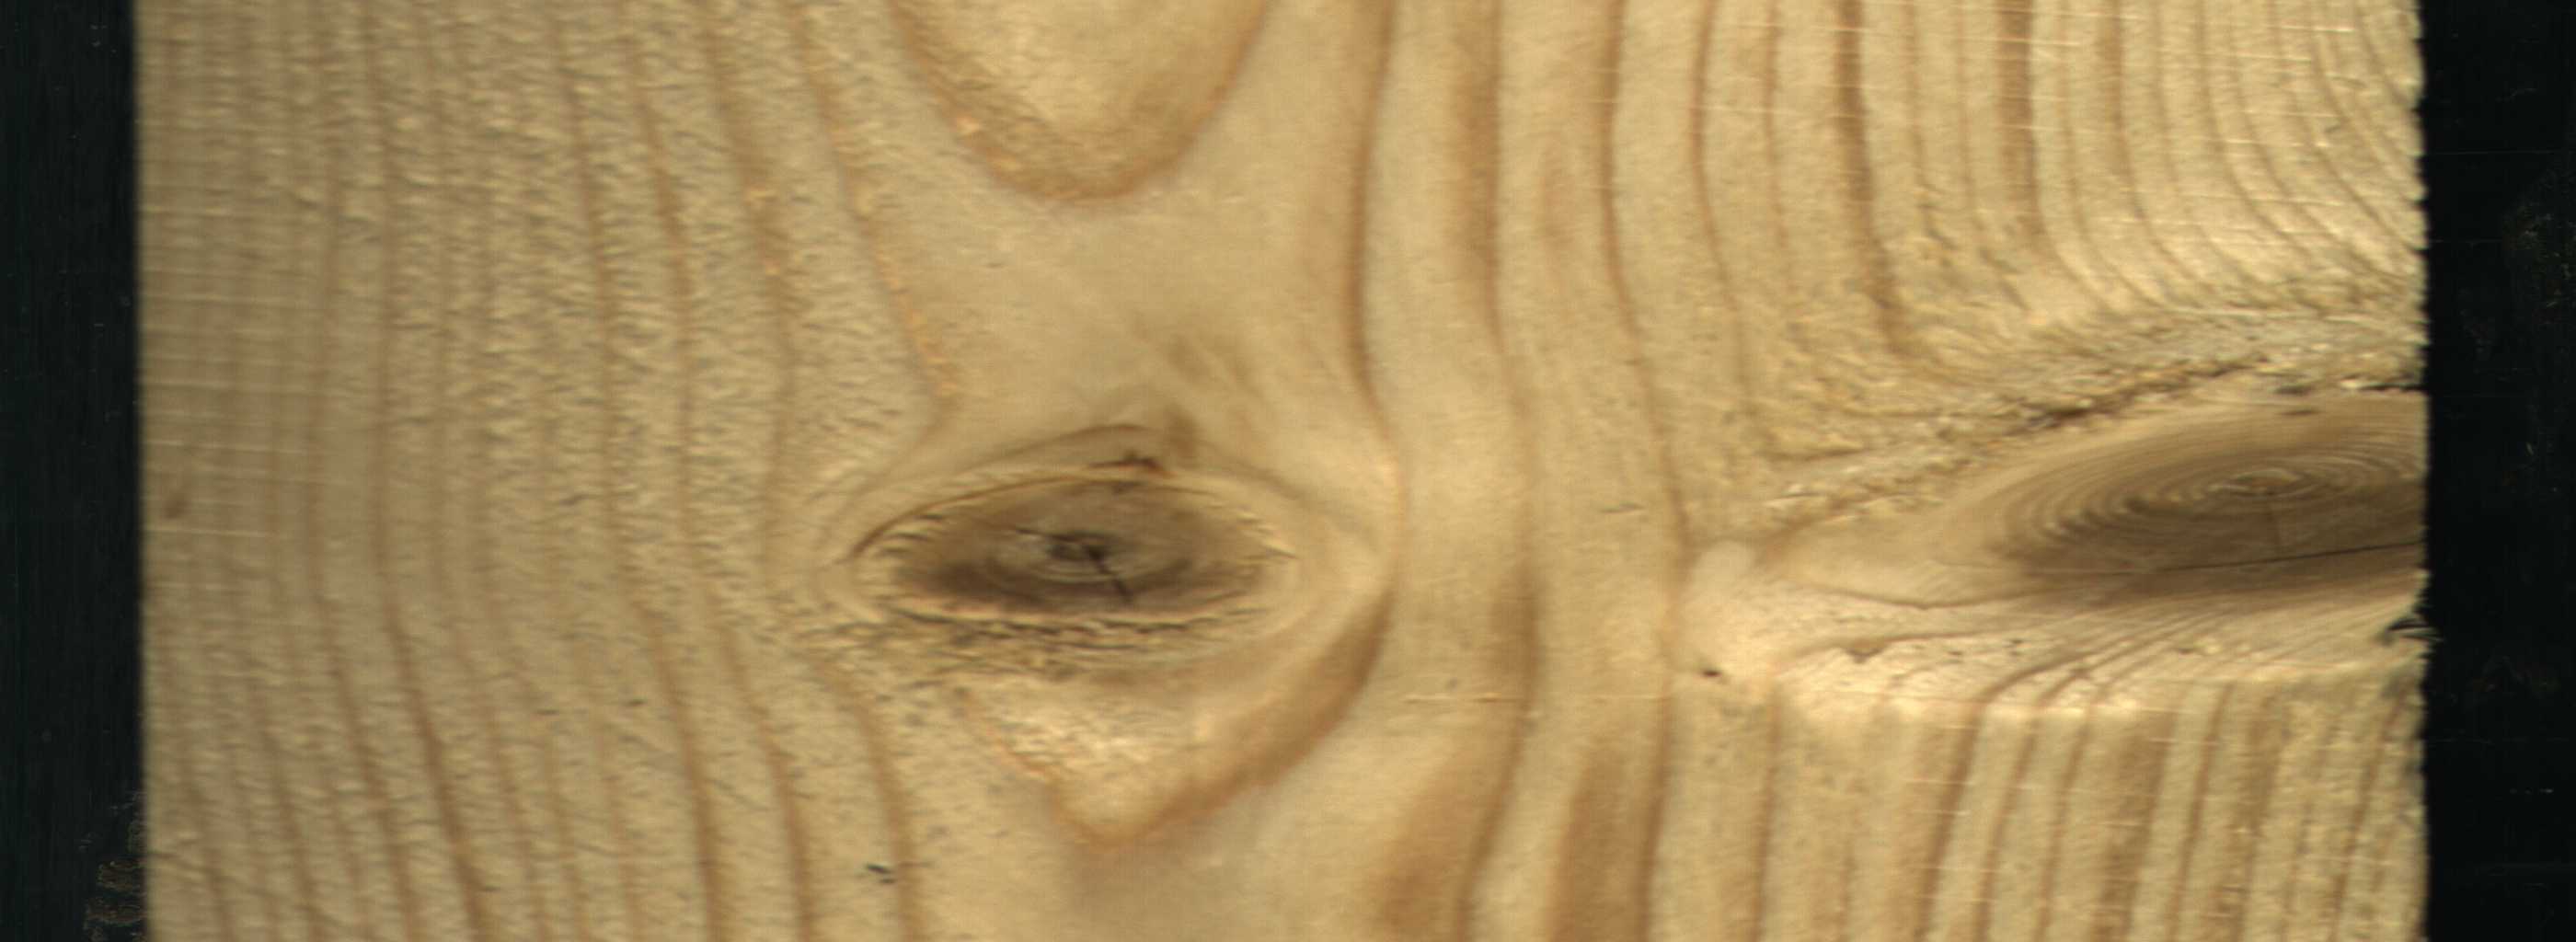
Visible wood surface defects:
knot_with_crack
Live_Knot